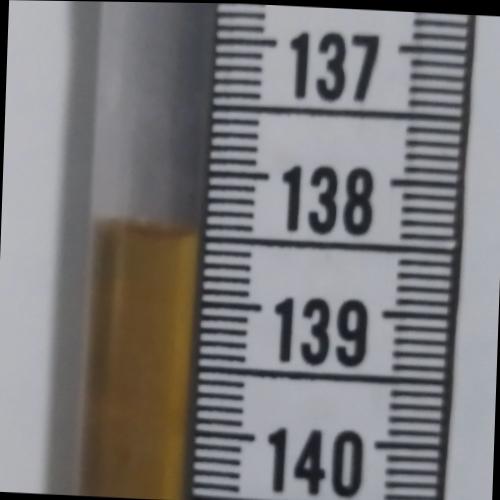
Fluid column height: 138.5 cm